Interaction volume radius: 10 \u00c5
Interaction volume height: 30 \u00c5
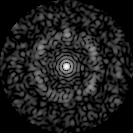
Disorder parameter: 0.8007